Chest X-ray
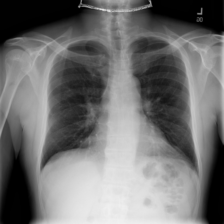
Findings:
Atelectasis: negative
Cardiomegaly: negative
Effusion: negative
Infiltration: negative
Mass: positive
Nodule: negative
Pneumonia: negative
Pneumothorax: negative
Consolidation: negative
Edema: negative
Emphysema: negative
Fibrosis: negative
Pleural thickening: negative
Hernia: negative